Field crop: maize
Growth stage: 2
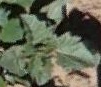
Species: datura